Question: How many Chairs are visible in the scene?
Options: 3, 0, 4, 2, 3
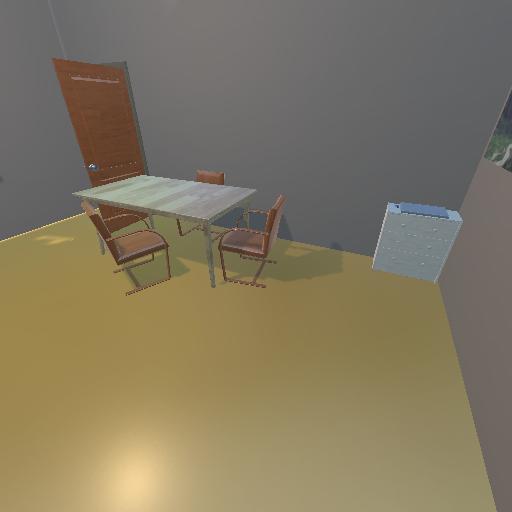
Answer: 3